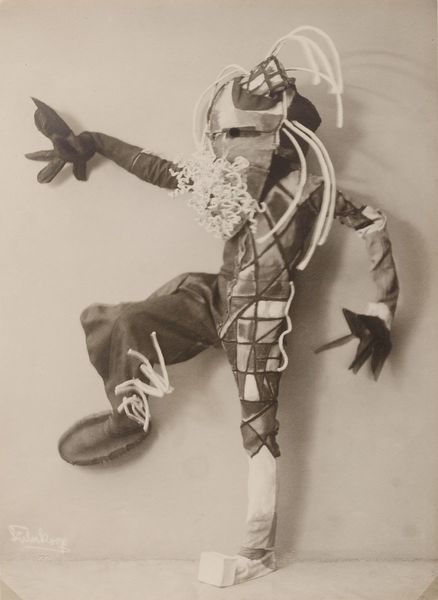
Titel: Tanzmaske 'Toboggan Mann' von Lavinia Schulz
Künstler: Minya Diez-Dührkoop
Standort: Hamburg
Institution: Museum für Kunst und Gewerbe Hamburg
Schlagwörter: silber, tanzen, foto, fotografie, photographie, maske, photo, karton, lichtbild, silbergelatine, theaterfotografie, brom, silbergelatinepapier, bromsilbergelatinepapier, entwicklungspapier, gelatinepapier, schwarzweißpositivverfahren, silbersalzverfahren, schwarzweißfotografie, theaterphotographie, maskentanz, bühnenkunst